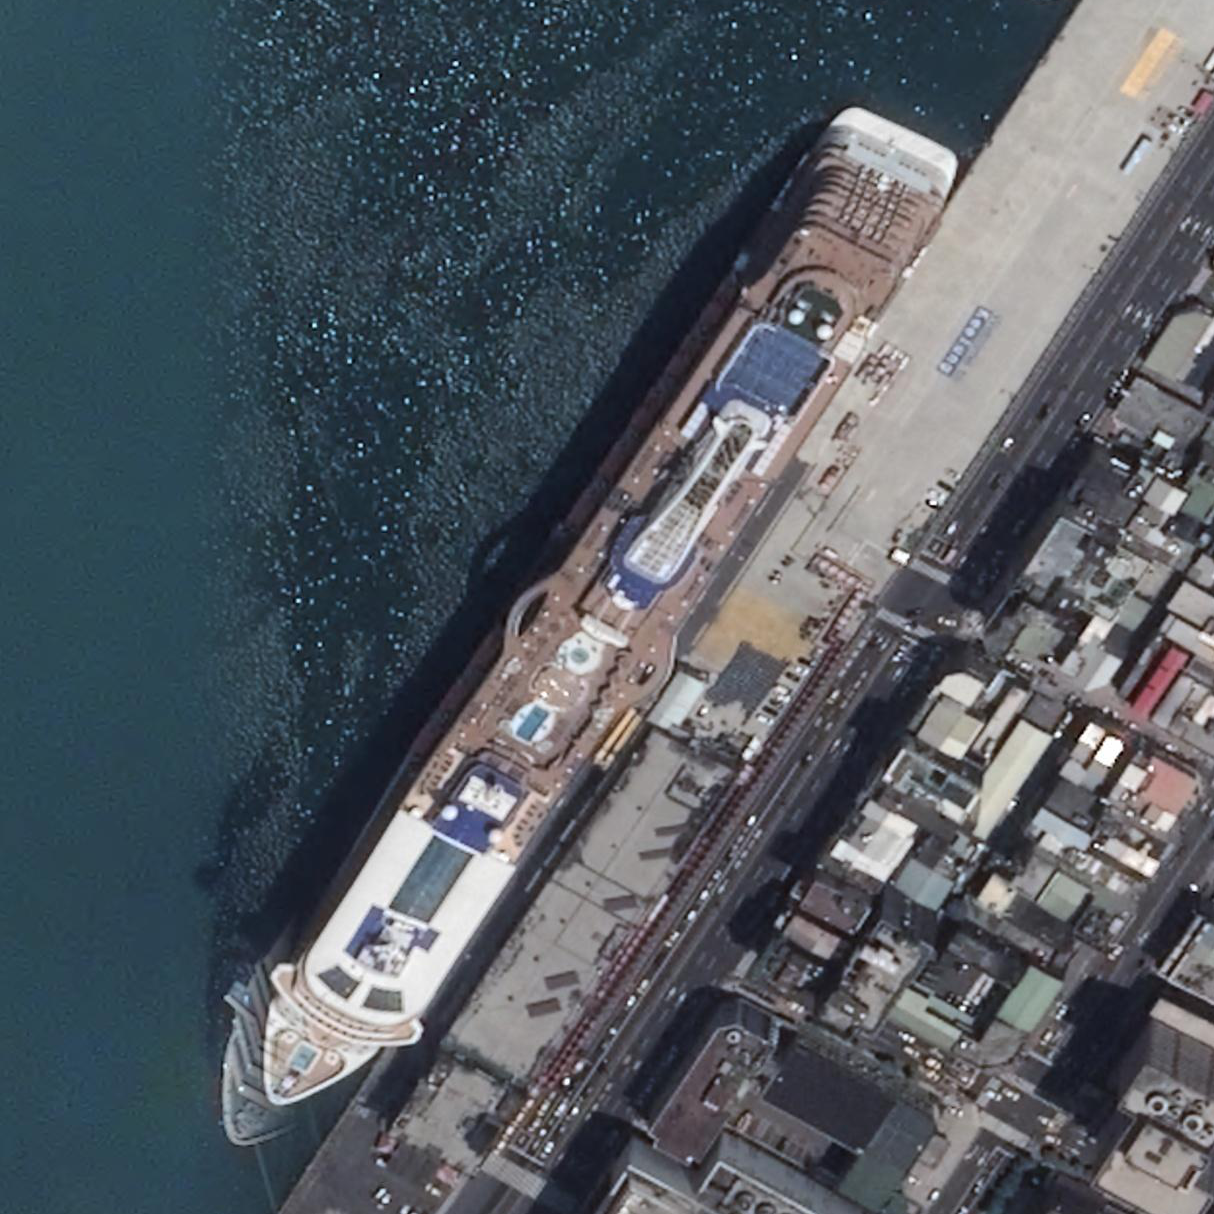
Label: civil